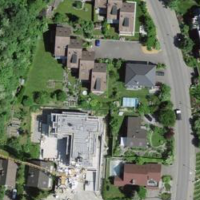
EUNIS habitat code: 55
Species observed at this site:
Geranium sanguineum